Question: I have a query that uses 'for xml explit' to return XML result.
select ...
from ...
order by [BatchType!1!TypeName], [FormType!2!TypeName], Tag, Parent
for xml explicit, root('ClientImages')
But the name of resultant column name is something as cryptic as

---
I had a several nested 'WITH' statements so I have saved the result of query without applying 'FOR XML EXPLICIT' into a temp table '@xmlTable' and then set the XML EXPLICIT result to an XML then returned it.
'''
declare @xmlResult xml
set @xmlResult =(
select *
from @xmlTable
for xml explicit, root('ClientImages'))
select @xmlResult as XmlResult
'''
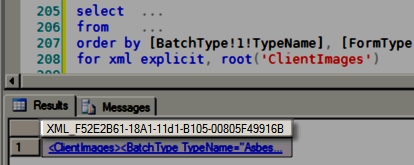
Answer: No, there is not, as far as I know. SQL Server Management Studio will autogenerate such a name for your XML.
You might be able to assign your output to an XML variable first and then select that to get a "nice" column name:
'''
DECLARE @XmlResult XML
SELECT @XmlResult = ......
FROM .......
SELECT @XmlResult
'''
but other than that, I'm not aware of any way to influence the name of the column generated by SSMS.
Marc